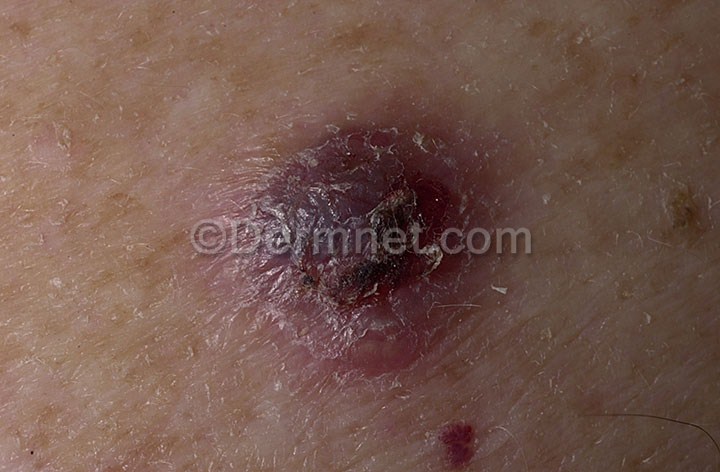
Disease: Seborrheic Keratoses and other Benign Tumors